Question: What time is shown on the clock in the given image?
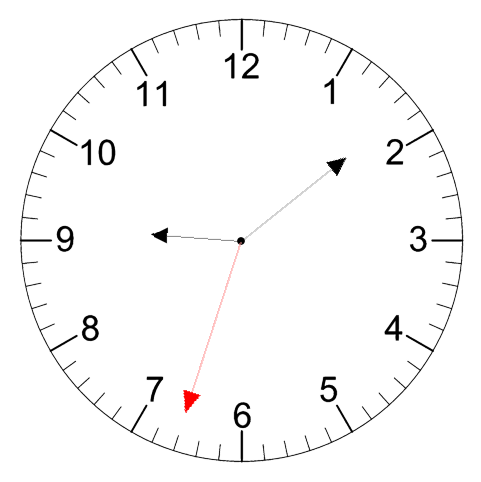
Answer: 09:08:33